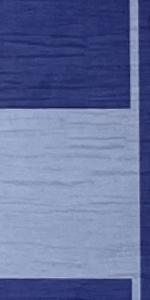
Label: Empty